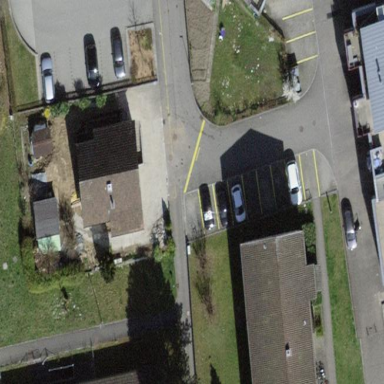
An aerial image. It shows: Street-side parking area.